Question:
I have the following html
'''
<div id="myModal" class="modal hide fade" tabindex="-1" role="dialog"
aria-labelledby="myModalLabel" aria-hidden="true">
<div class="modal-body">
<table>
<tbody>
<tr>
<td>
<div class="span2 fileupload fileupload-new pull-left" data-provides="fileupload">
<div class="fileupload-preview thumbnail" style="width: 200px; height: 150px;"></div>
<div> <span class="btn btn-file"><span class="fileupload-new">Select image</span>
<span
class="fileupload-exists">Change</span>
<input type="file" />
</span> <a href="#" class="btn fileupload-exists" data-dismiss="fileupload">Remove</a>
</div>
</div>
</td>
<td>
<div class="progress">
<div class="bar" style="width: 60%;"></div>
</div>
<button class="btn btn-mini" type="button">Upload</button>
</td>
</tr>
</tbody>
</table>
</div>
<div class="modal-footer">
<button class="btn btn-primary" data-dismiss="modal" aria-hidden="true">Close</button>
</div>
</div>
'''
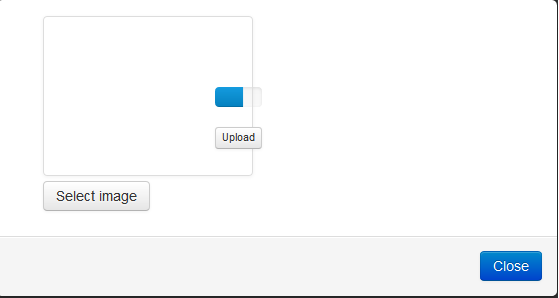
Answer: This is just solution, look to the answers below if you want something more .
---
You can use a bit of css to divide the modal body in two parts, as simple as if you do a page layout of two columns.
'''
...
<div class="modal-body>
<div class="first-column">
<!-- Your first column here -->
</div>
<div class="second-column">
<!-- Your second column here -->
</div>
</div>
...
'''
and the CSS
'''
.first-column {
width: 40%;
float: left;
}
.second-column {
width: 40%;
float: right;
}
'''
There is no need of using the grid system inside the modal, and probably the result will be worse probably if you try to fit it with spans.